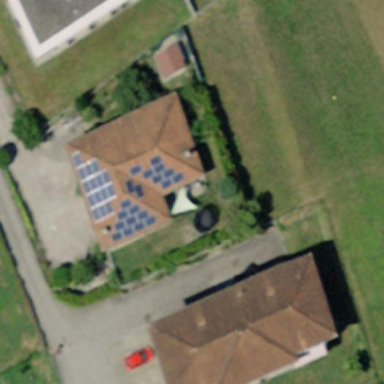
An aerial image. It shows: Solar power generator utilizing photovoltaic technology with solar photovoltaic panels.